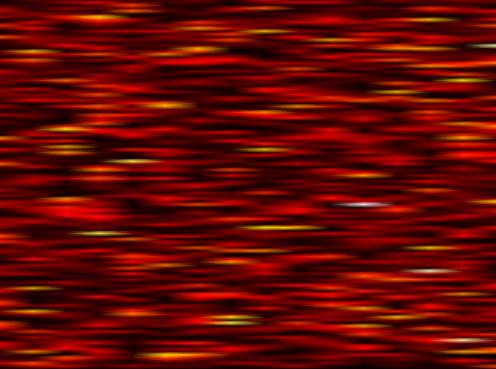
Label: UFMC